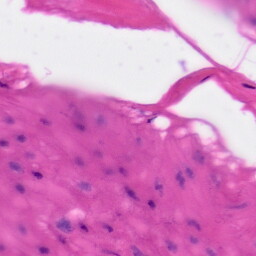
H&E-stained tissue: Skin